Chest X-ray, AP view. Patient: 30 years old, sex M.
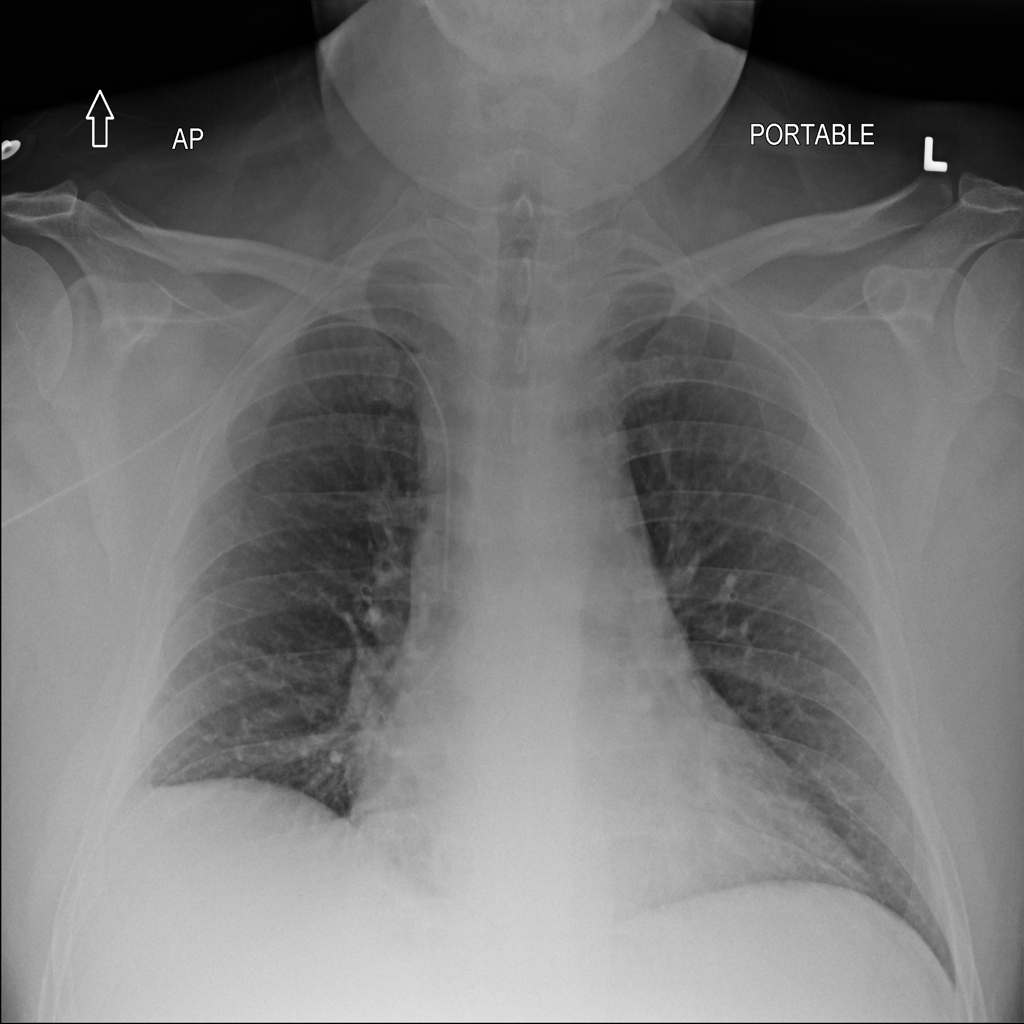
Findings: No Finding